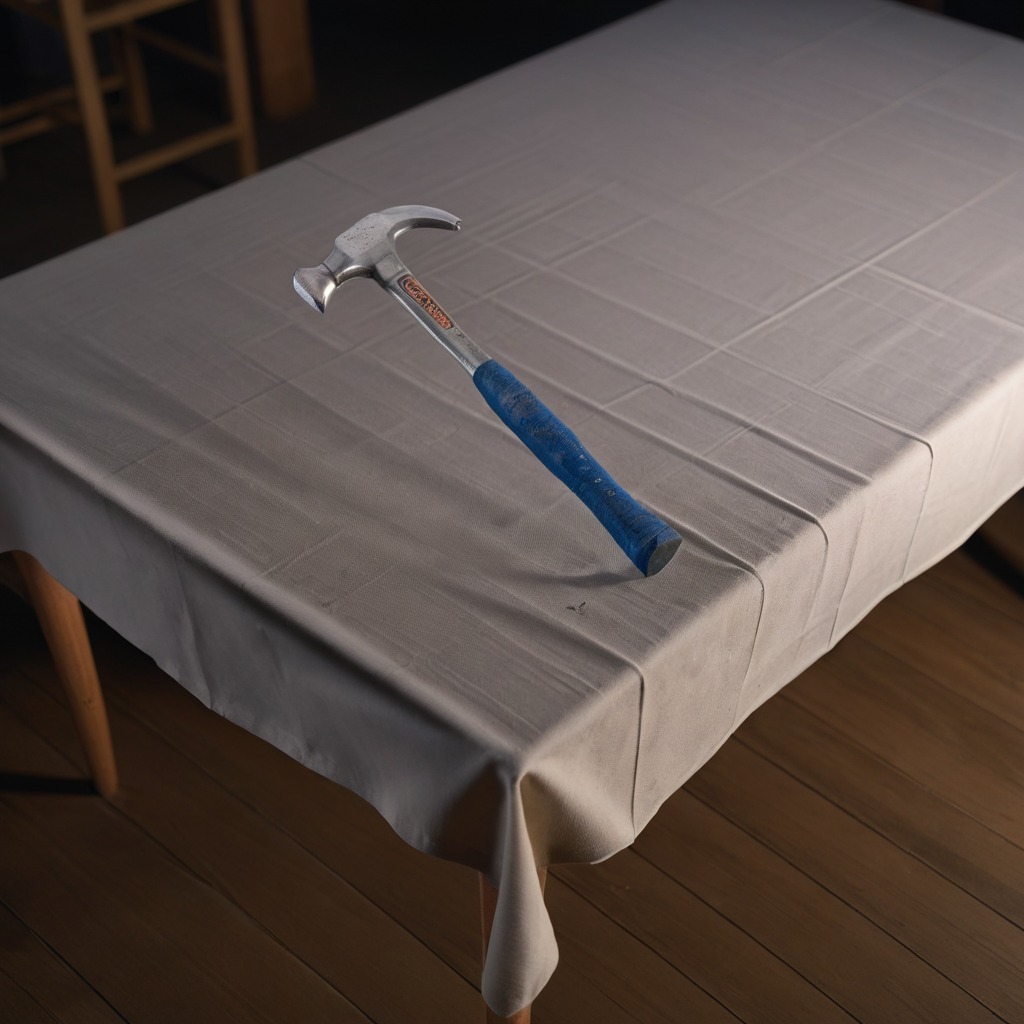
A hammer is lying on a wooden table inside a workshop at night.